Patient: sex F, age 65
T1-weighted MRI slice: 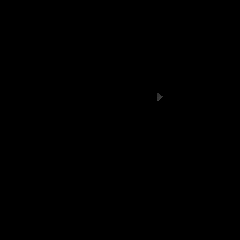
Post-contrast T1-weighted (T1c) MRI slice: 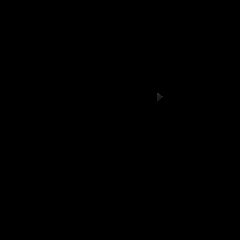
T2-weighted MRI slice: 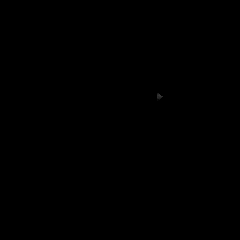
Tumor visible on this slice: no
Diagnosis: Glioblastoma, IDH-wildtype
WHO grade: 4